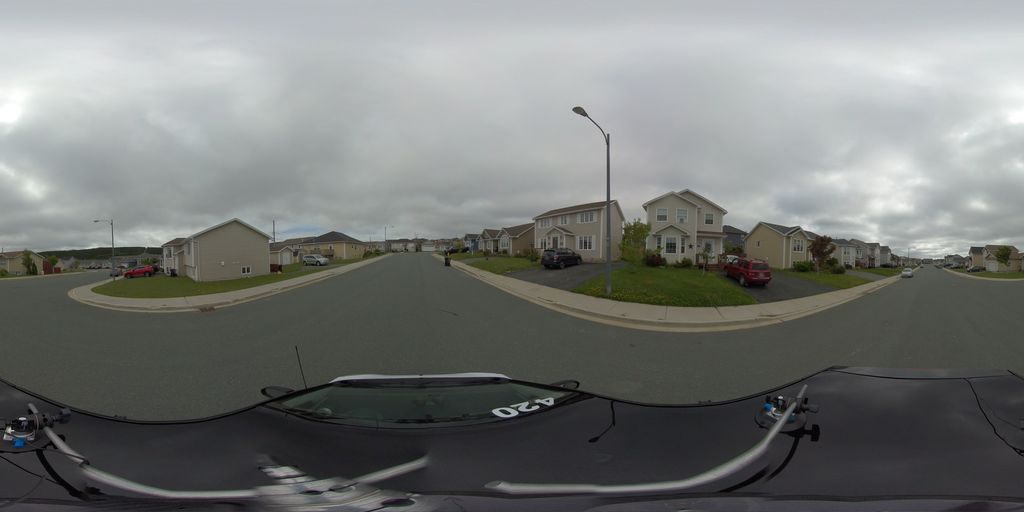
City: st_johns